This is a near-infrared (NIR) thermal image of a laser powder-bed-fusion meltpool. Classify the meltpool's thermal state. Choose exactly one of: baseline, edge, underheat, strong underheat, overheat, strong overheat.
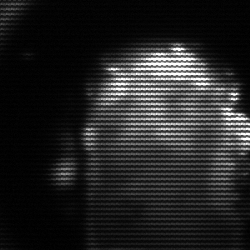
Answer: baseline